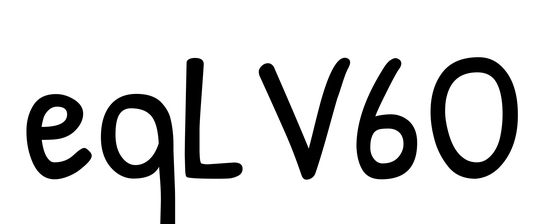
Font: PatrickHand-Regular